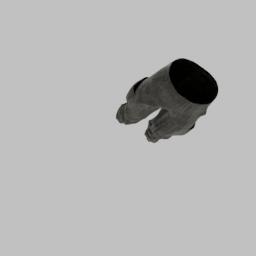
Label: people